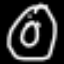
Label: donut